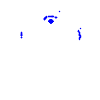
Particle: kaon